【题型】填空题　【知识点】平面几何　【难度】medium
已知：如图, 边长为4的正方形, 内切圆记为 $\odot O$, $P$ 是 $\odot O$ 上一动点,
$\sqrt{2}PA + PB$ 的最小值为\_\_\_\_\_\_

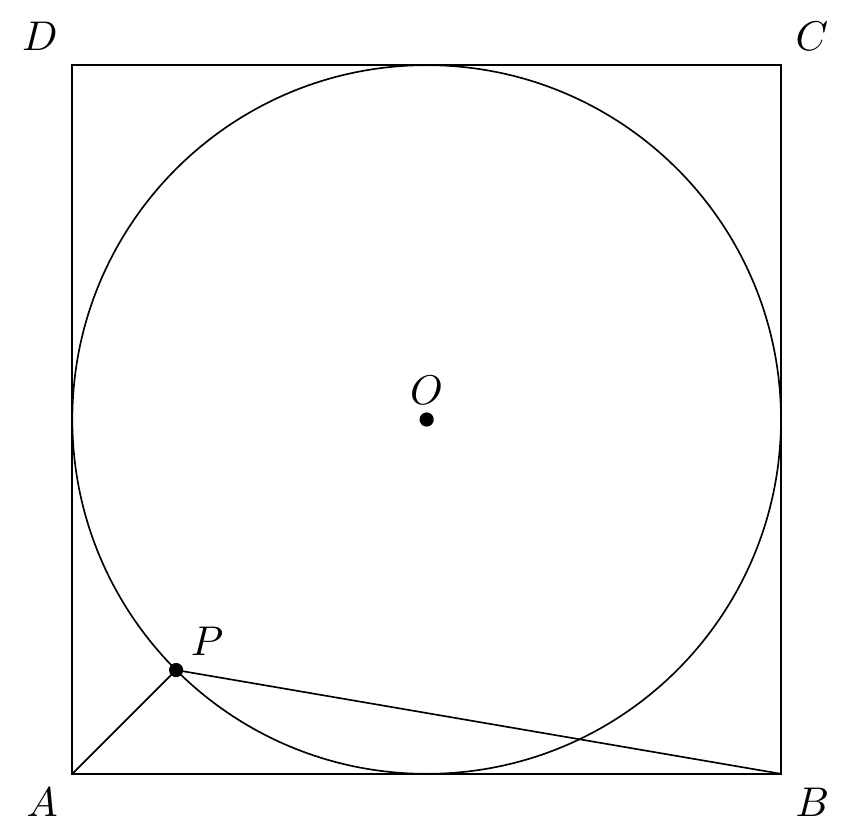
【解答】
解：设 $\odot O$ 半径为 $r$,

$OP = r = \frac{1}{2}BC = 2$, $OB = \sqrt{2}r = 2\sqrt{2}$,

取 $OB$ 的中点 $I$, 连接 $PI$,

$\therefore OI = IB = \sqrt{2}$,

$\frac{OP}{OI} = \frac{2}{\sqrt{2}} = \sqrt{2}$, $\frac{OB}{OP} = \frac{2\sqrt{2}}{2} = \sqrt{2}$,

$\therefore \frac{OP}{OI} = \frac{OB}{OP}$,

$\because \angle O$ 是公共角,

$\therefore \triangle BOP \sim \triangle POI$,

$\frac{PI}{PB} = \frac{OI}{OP} = \frac{\sqrt{2}}{2}$,

$\therefore PI = \frac{\sqrt{2}}{2}PB$,

$\therefore PA + \frac{\sqrt{2}}{2}PB = PA + PI$,

当 $A$、$P$、$I$ 在一条直线上时, $PA + \frac{\sqrt{2}}{2}PB$ 最小,

作 $IE \perp AB$ 于 $E$,

$\angle ABO = 45^\circ$,

$\therefore IE = BE = \frac{\sqrt{2}}{2}BI = 1$,

$\therefore AE = AB - BE = 3$,

$\therefore AI = \sqrt{3^2 + 1^2} = \sqrt{10}$,

$\therefore PA + \frac{\sqrt{2}}{2}PB$ 最小值 $= AI = \sqrt{10}$,

$\because \sqrt{2}PA + PB = \sqrt{2}(PA + \frac{\sqrt{2}}{2}PB)$,

$\therefore \sqrt{2}PA + PB$ 的最小值 $= \sqrt{2} \times \sqrt{10} = 2\sqrt{5}$。

故答案是$2\sqrt{5}$.
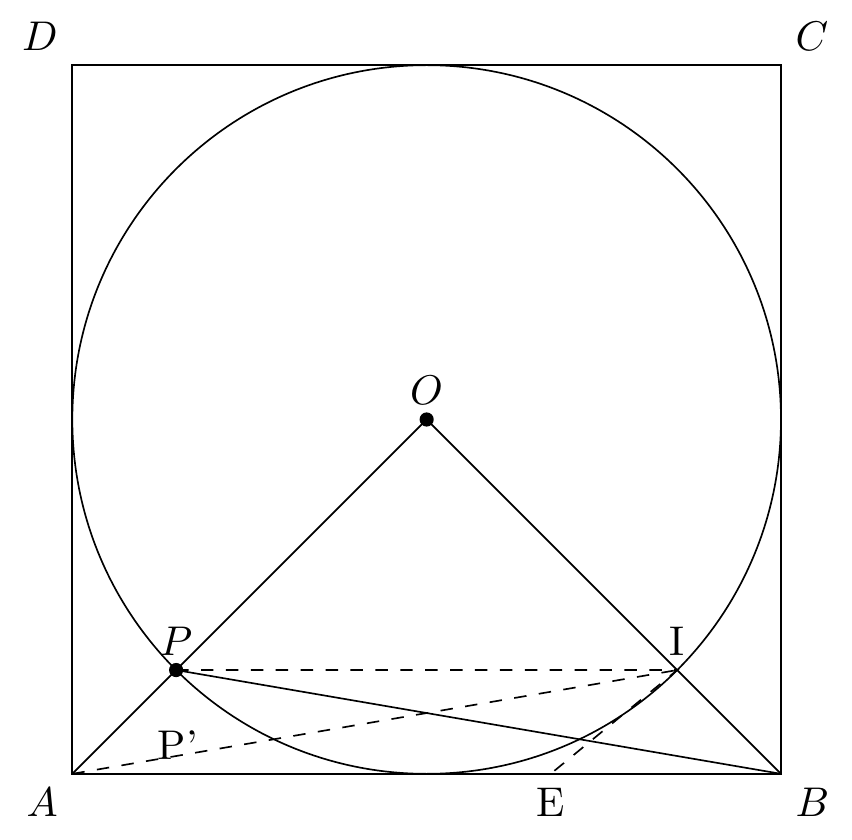